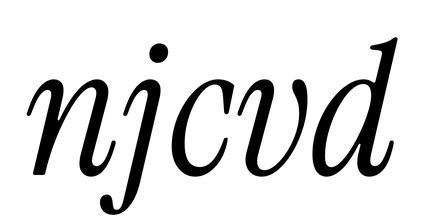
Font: InstrumentSerif-Italic